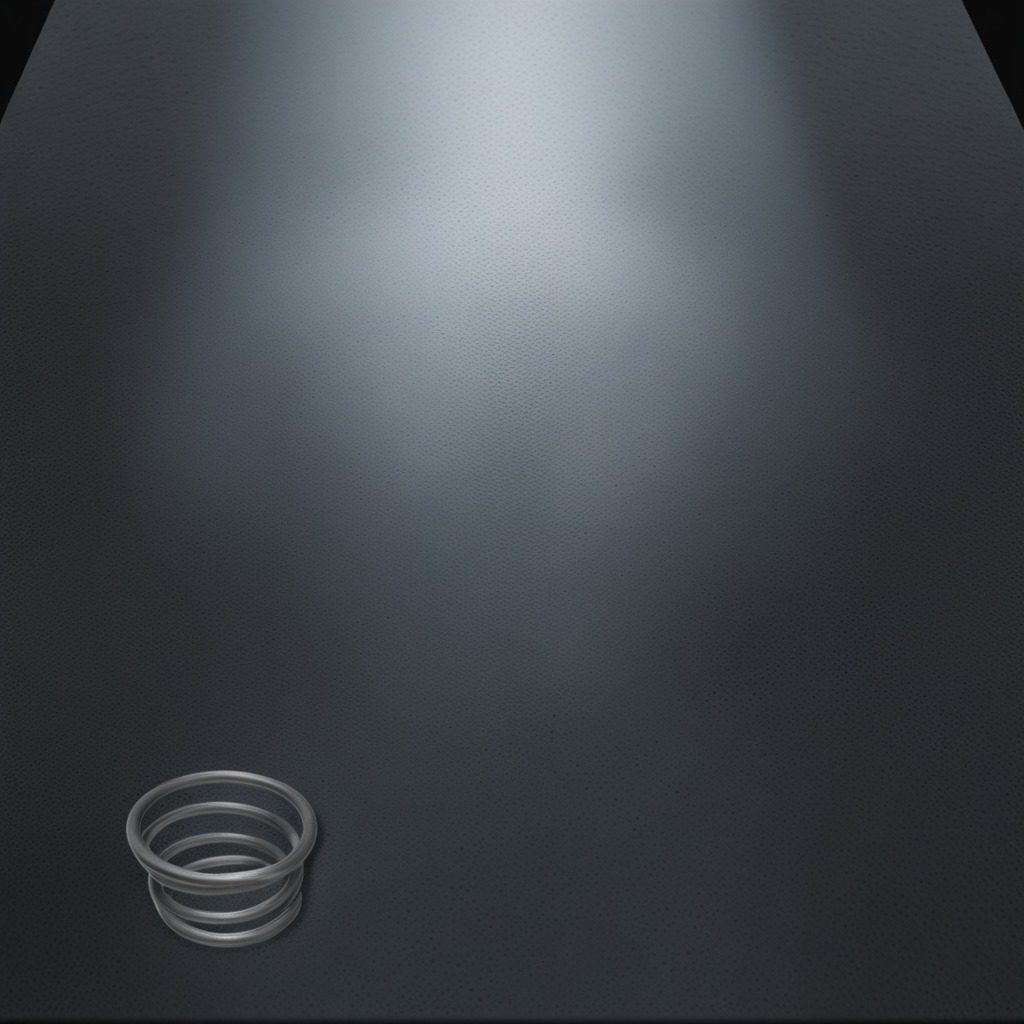
A coiled metal spring lies on a clean granite table inside a workshop at night dim ambient light soft shadows worn but